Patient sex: F
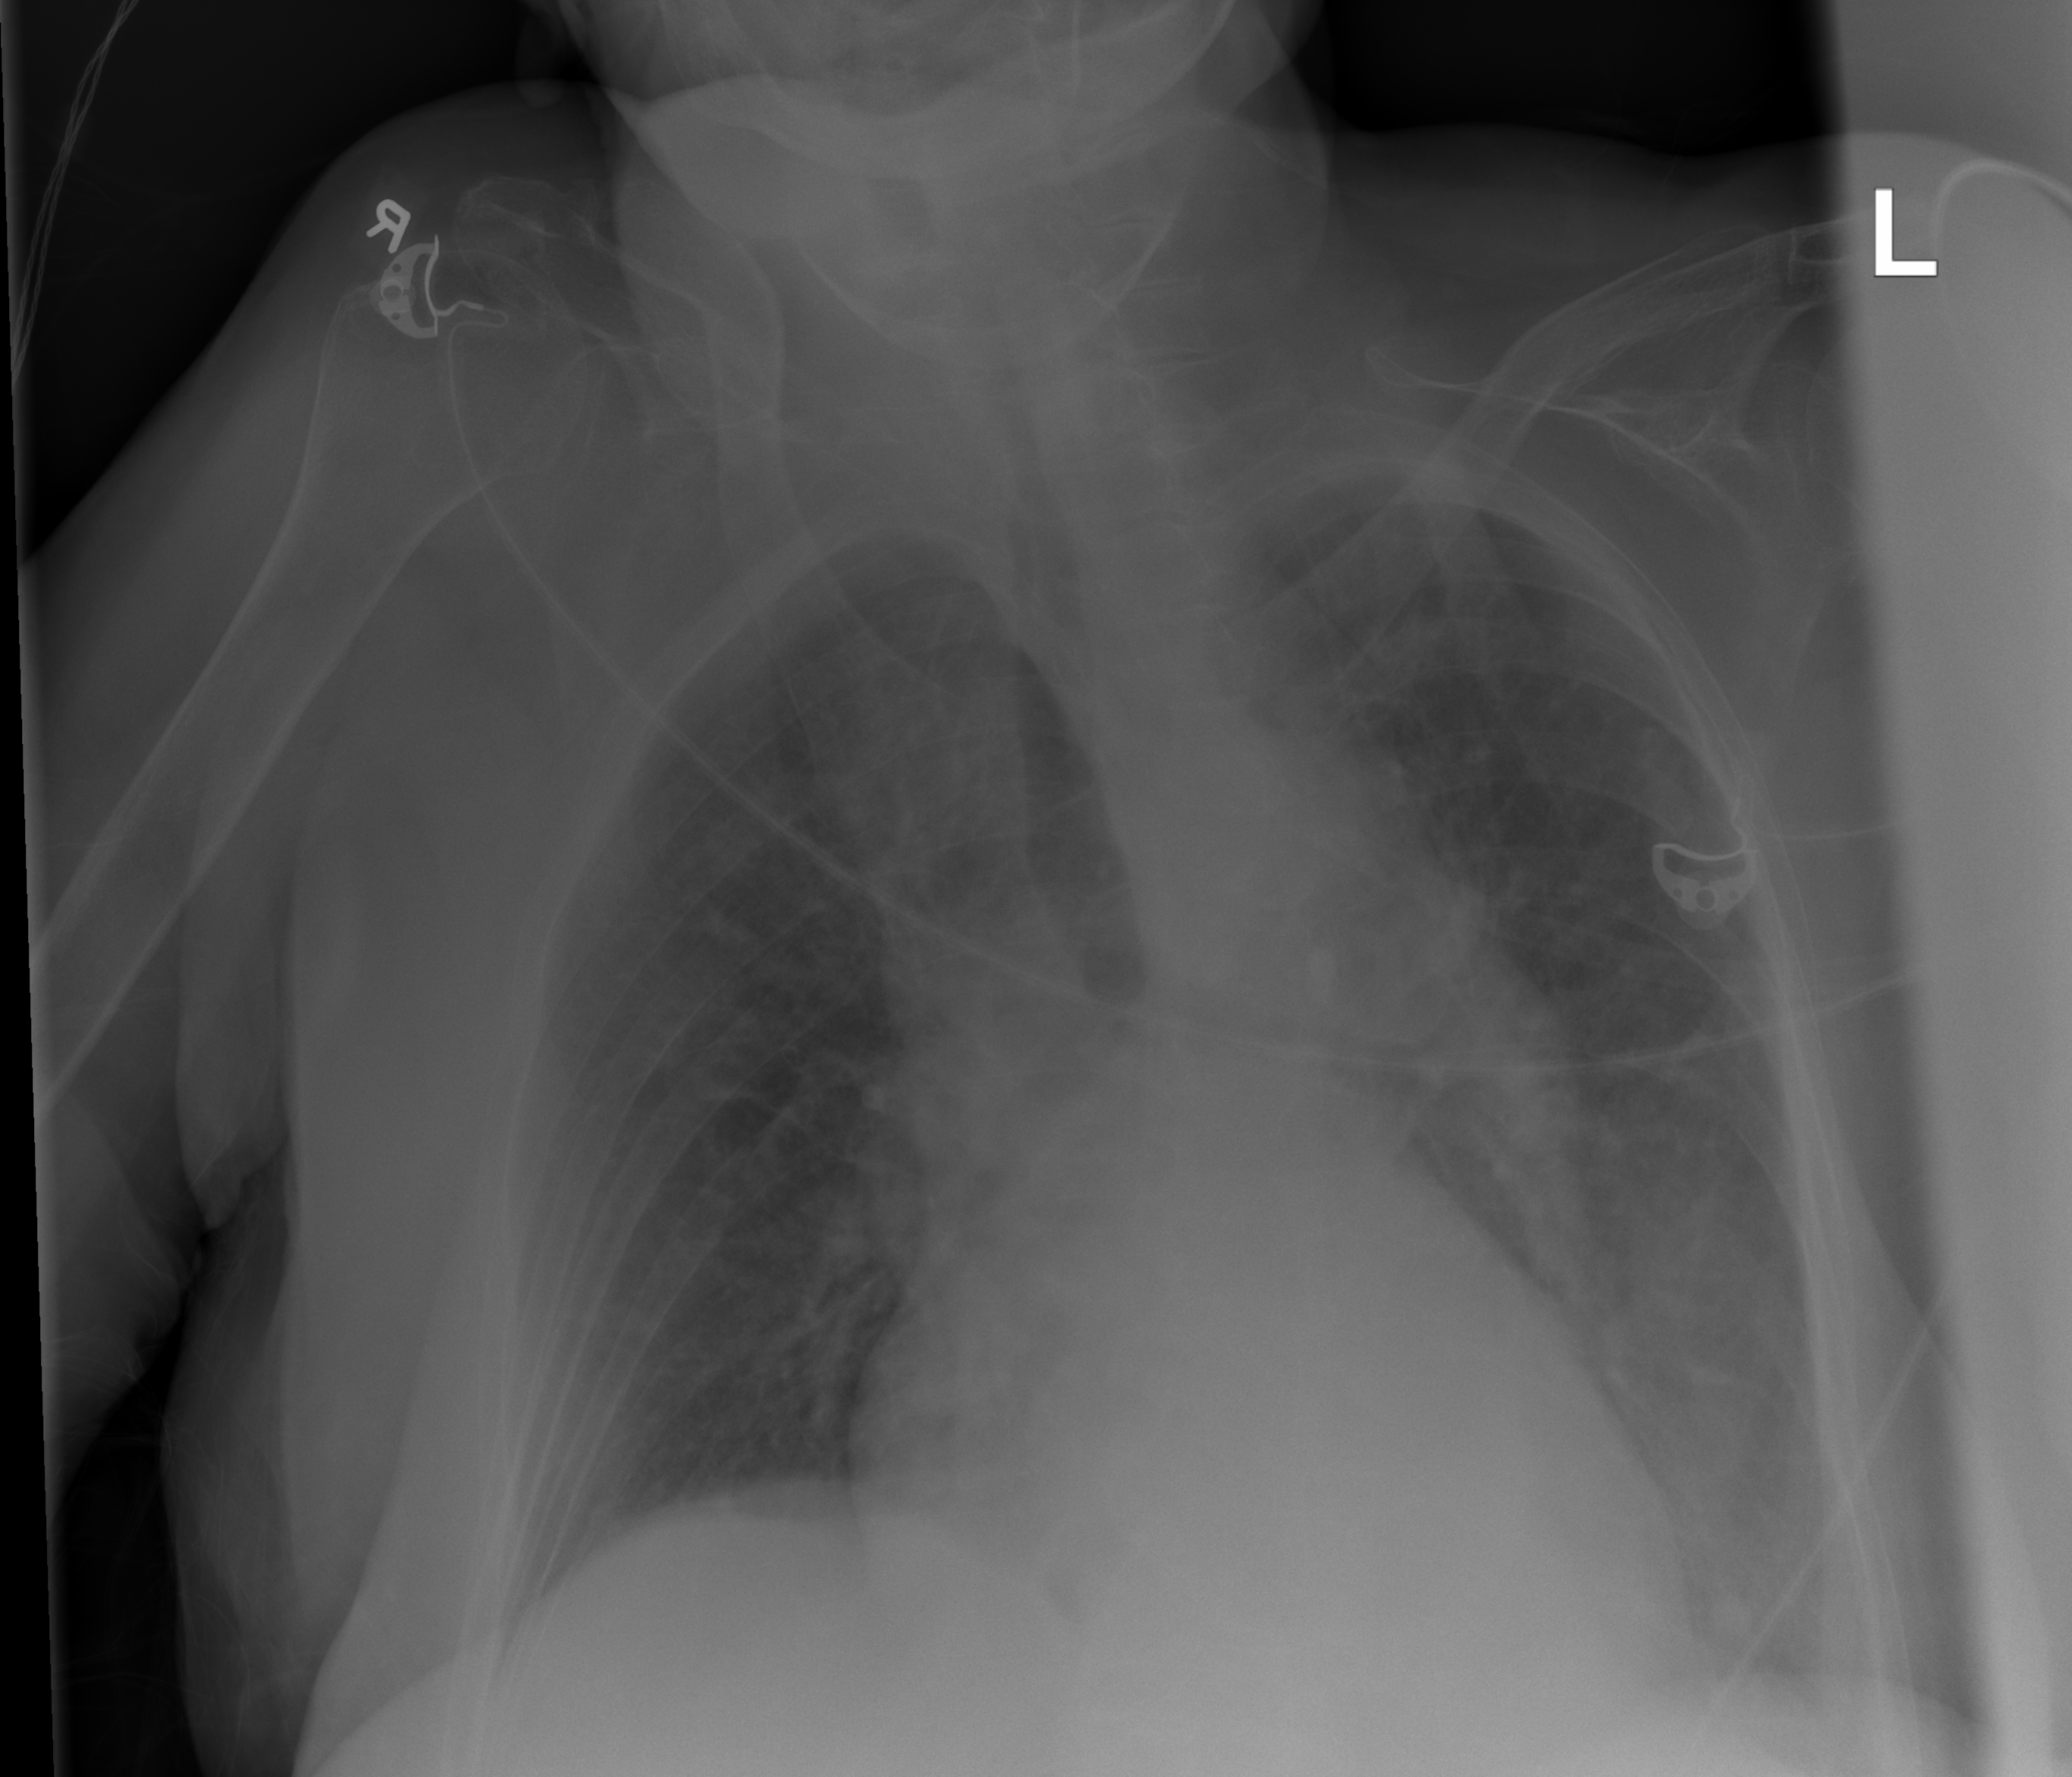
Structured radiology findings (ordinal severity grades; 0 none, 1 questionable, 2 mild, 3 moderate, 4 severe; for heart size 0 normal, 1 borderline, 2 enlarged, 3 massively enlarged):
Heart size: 0
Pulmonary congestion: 0
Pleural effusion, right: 0
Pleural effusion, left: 0
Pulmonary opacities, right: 0
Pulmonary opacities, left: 0
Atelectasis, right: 0
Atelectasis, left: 1